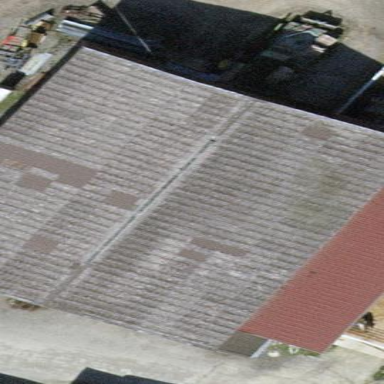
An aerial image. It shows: Farm auxiliary building with gabled roof.